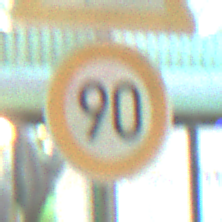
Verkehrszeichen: Geschwindigkeit90
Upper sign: Gegenverkehr
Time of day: MorningAfternoon
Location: Roofed (Special)
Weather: NotSpecified
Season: NotSpecified
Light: Artificial